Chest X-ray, PA view. Patient: 31 years old, sex M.
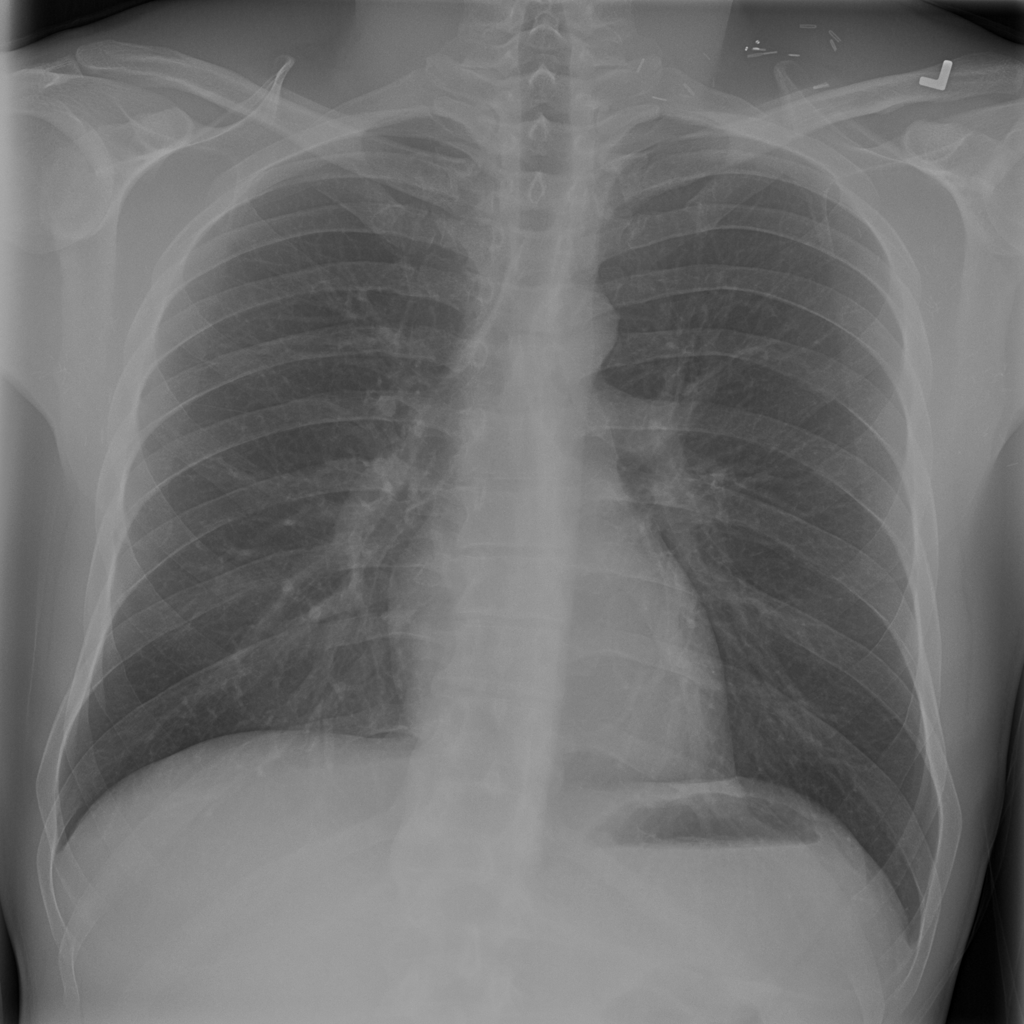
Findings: No Finding